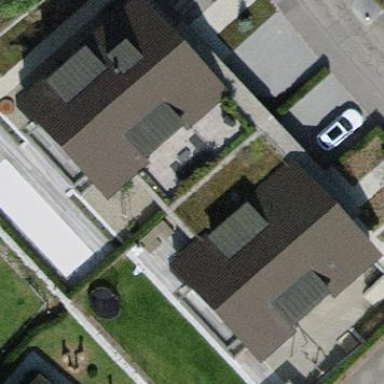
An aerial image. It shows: Semidetached house.